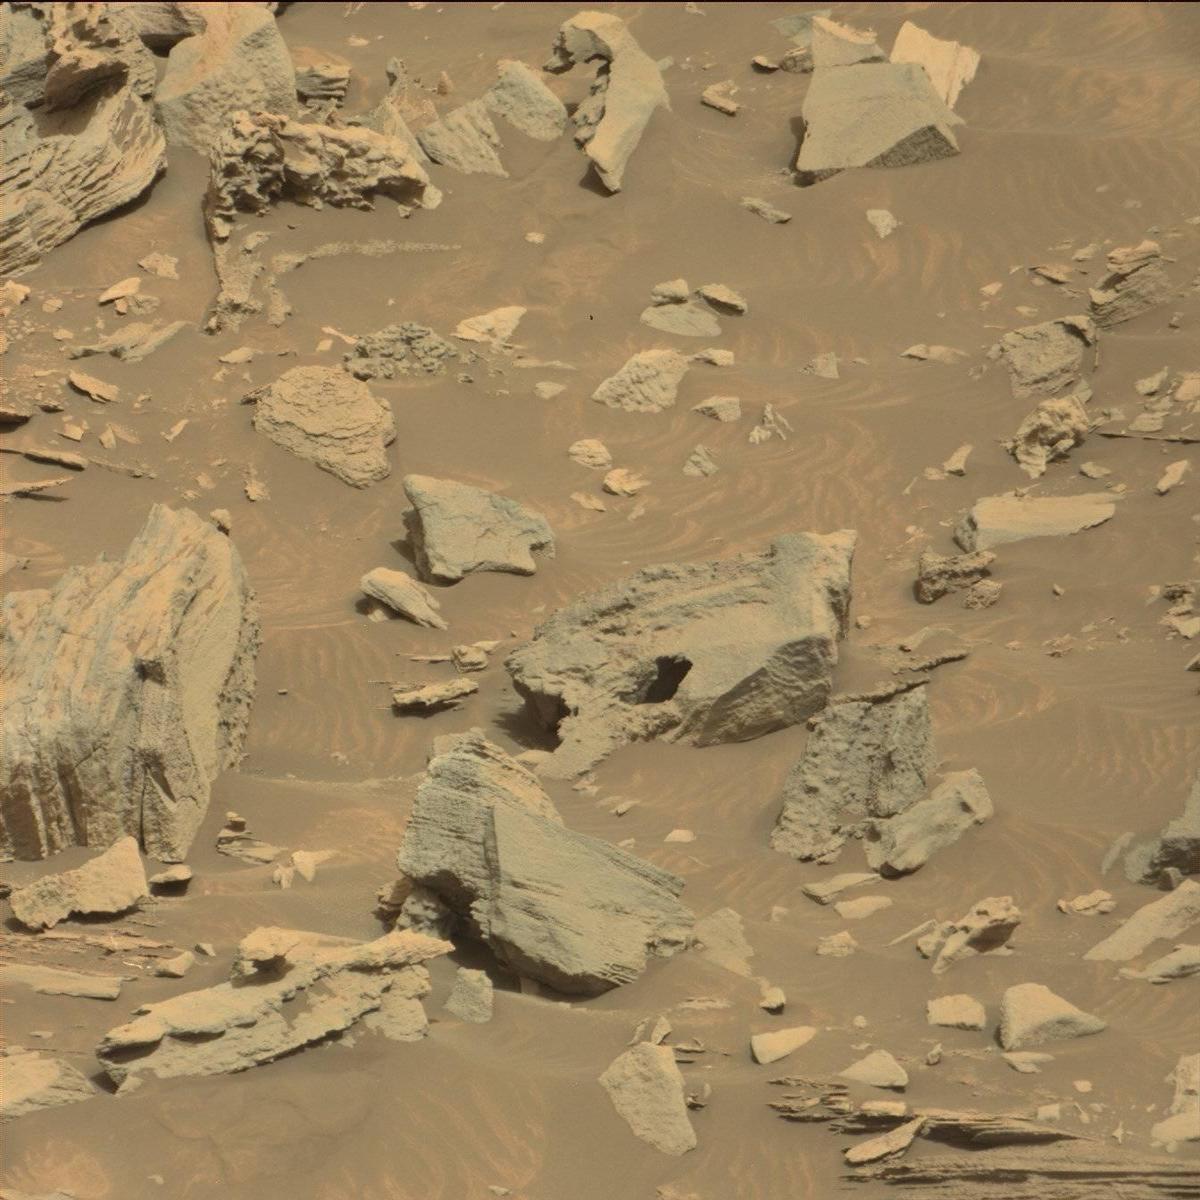
Terrain classes present: Bedrock, Sand / Soil